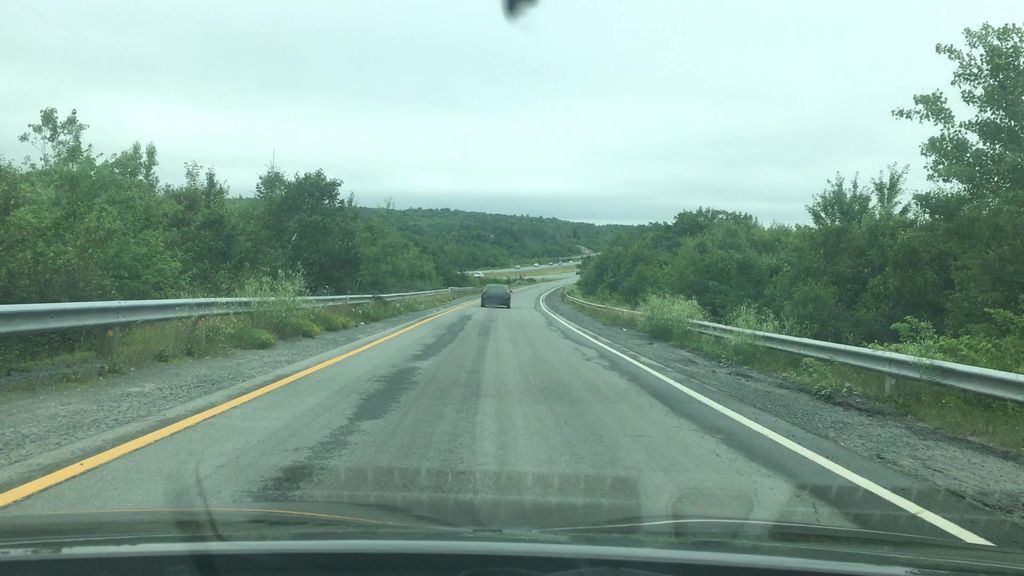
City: halifax